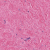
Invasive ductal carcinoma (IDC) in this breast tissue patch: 0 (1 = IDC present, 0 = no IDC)